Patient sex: M
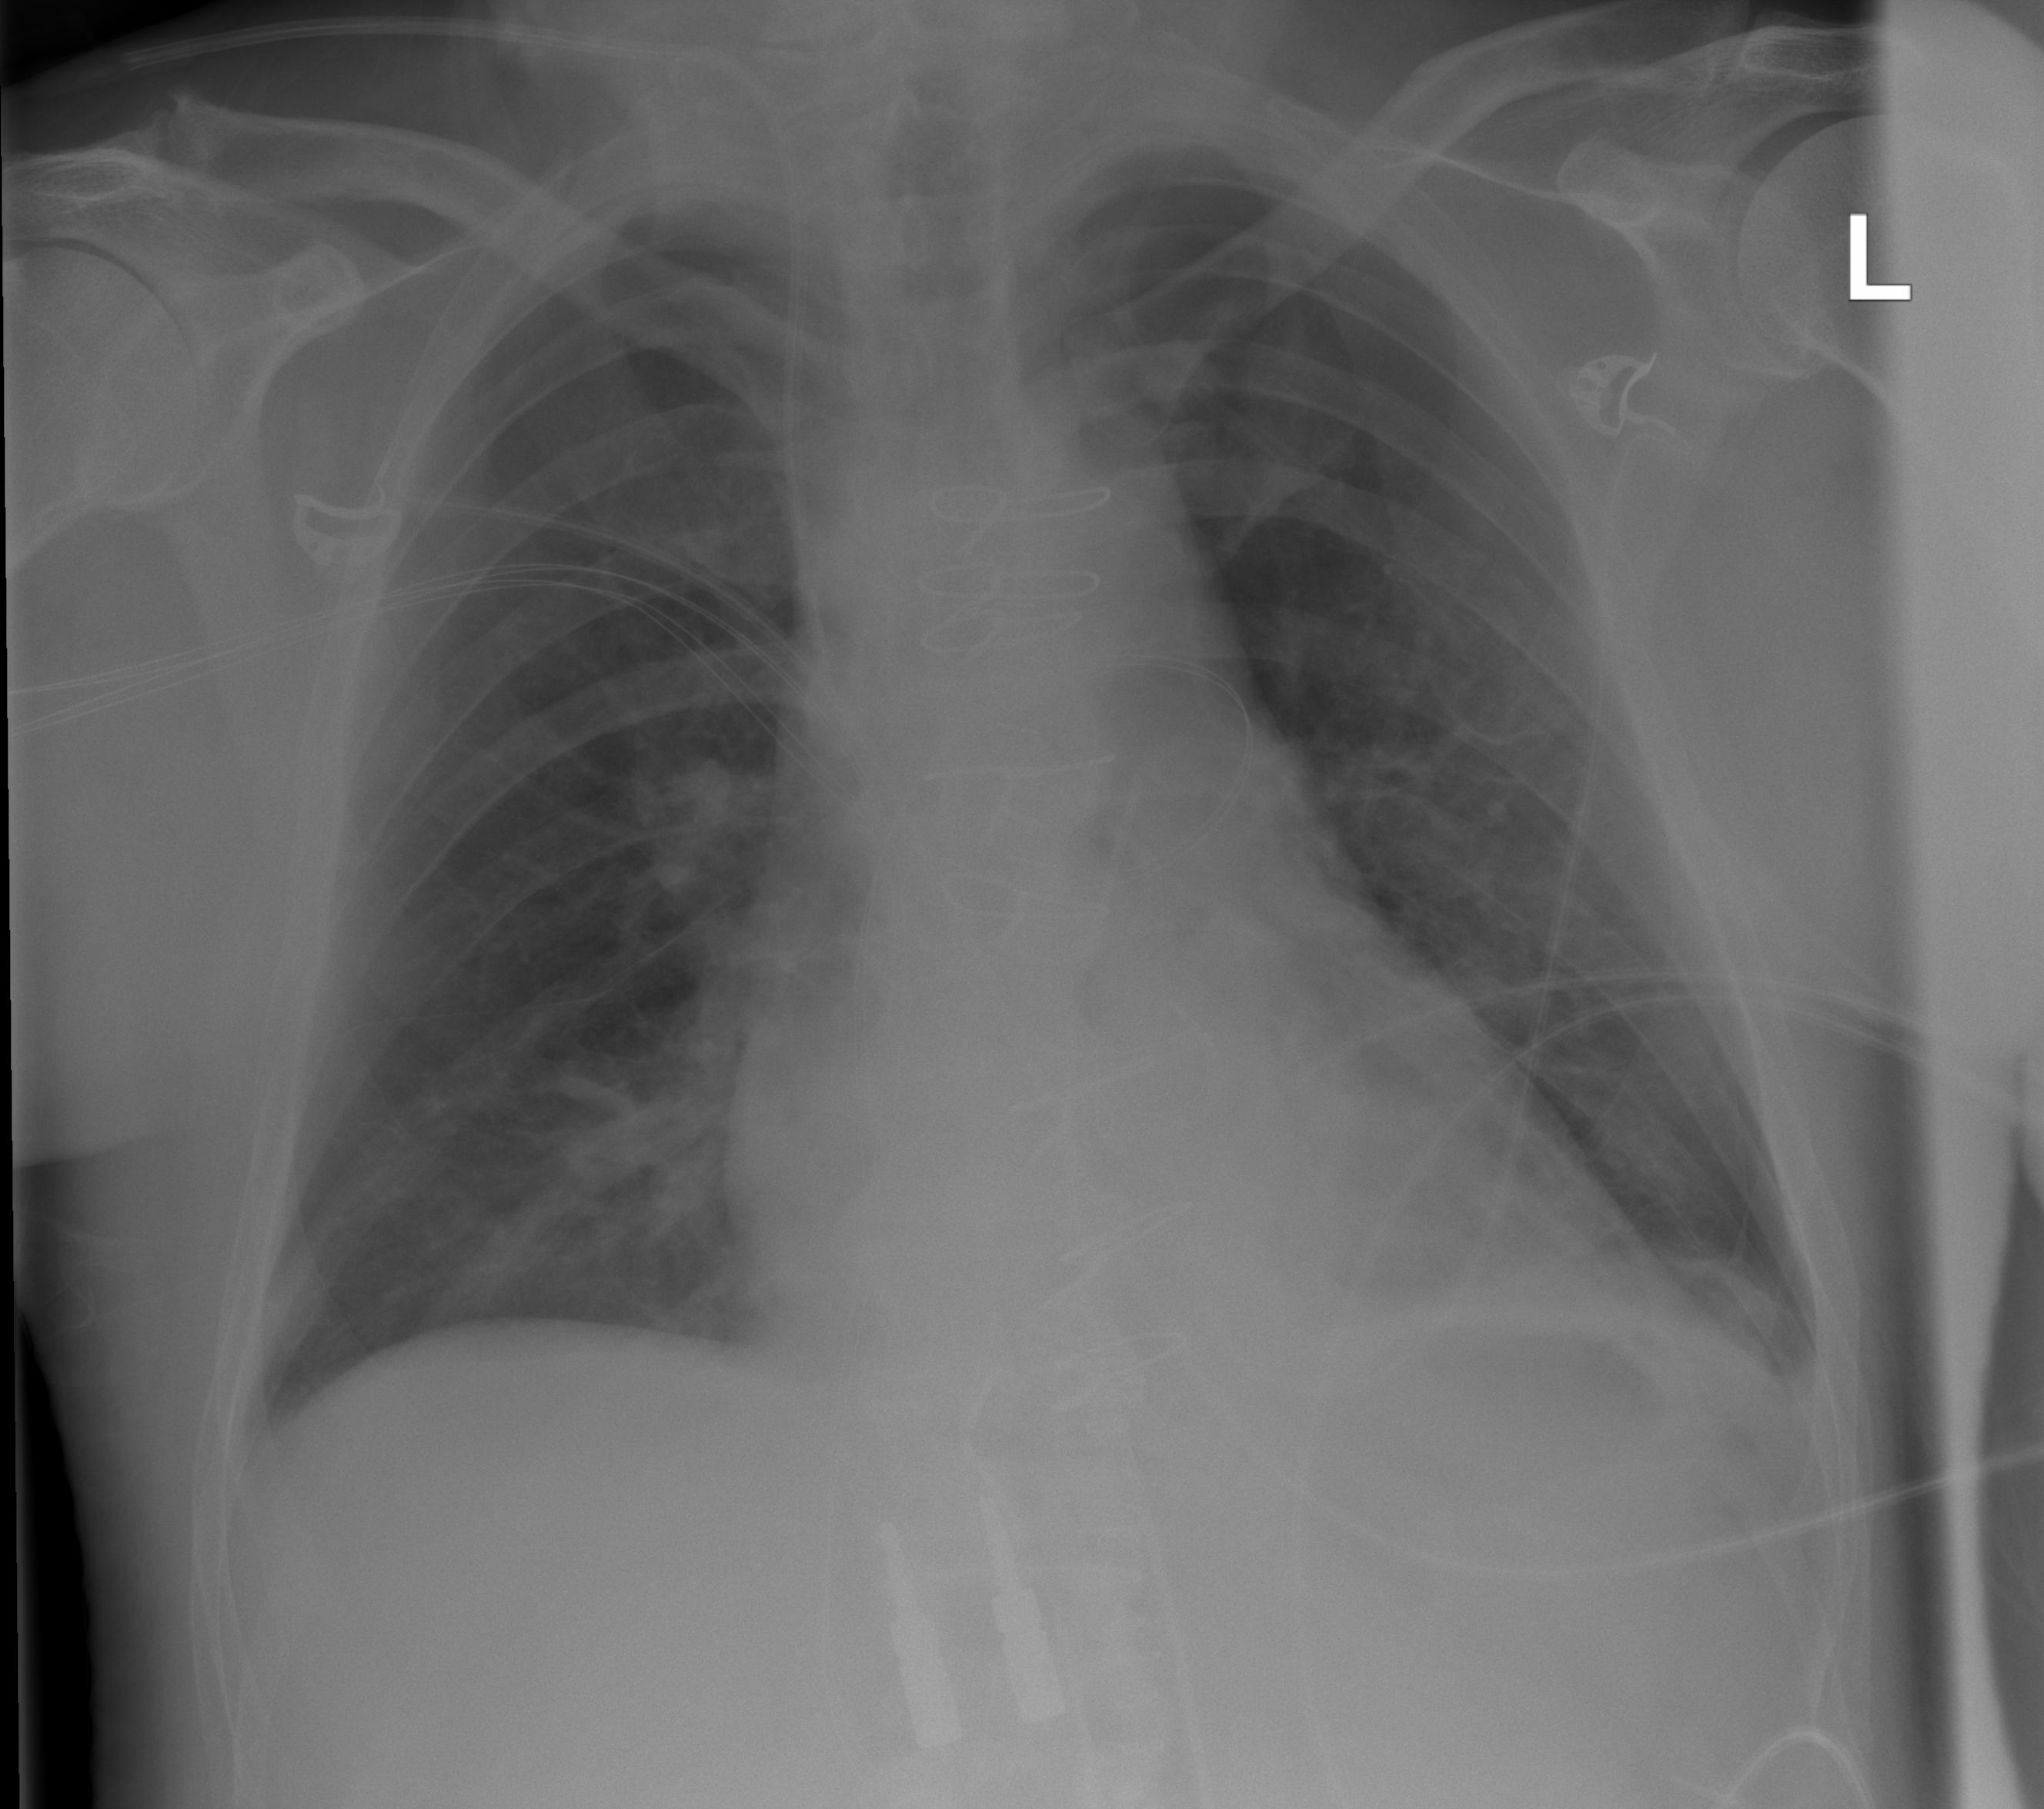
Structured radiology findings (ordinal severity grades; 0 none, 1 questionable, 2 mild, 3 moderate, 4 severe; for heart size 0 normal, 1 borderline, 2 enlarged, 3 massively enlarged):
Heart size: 0
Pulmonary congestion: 2
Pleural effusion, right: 0
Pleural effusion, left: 0
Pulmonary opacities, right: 2
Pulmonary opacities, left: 2
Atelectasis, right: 2
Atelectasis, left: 2